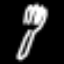
Label: fork